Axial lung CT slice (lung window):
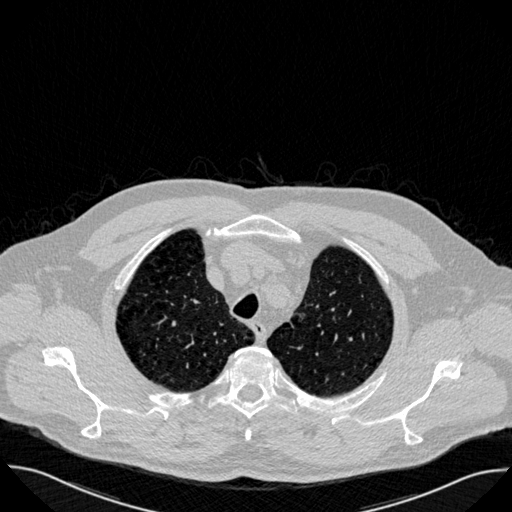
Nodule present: no